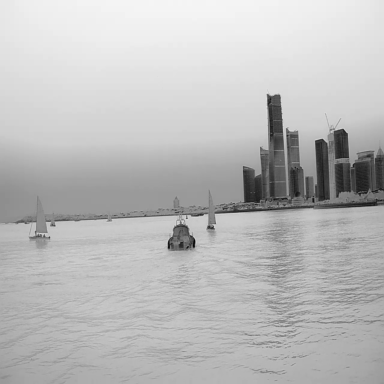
There is a bulk_carrier in the infrared image.